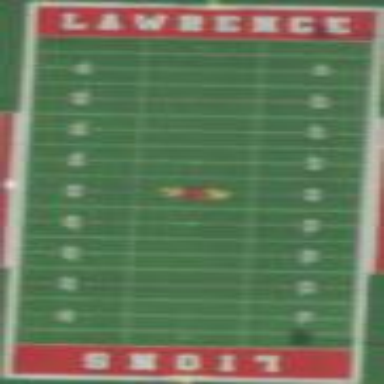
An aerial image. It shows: American football pitch with artificial turf.